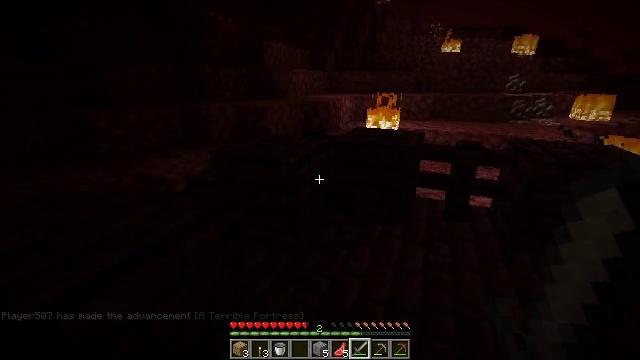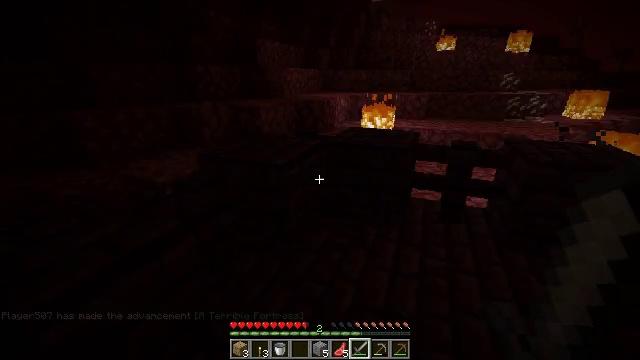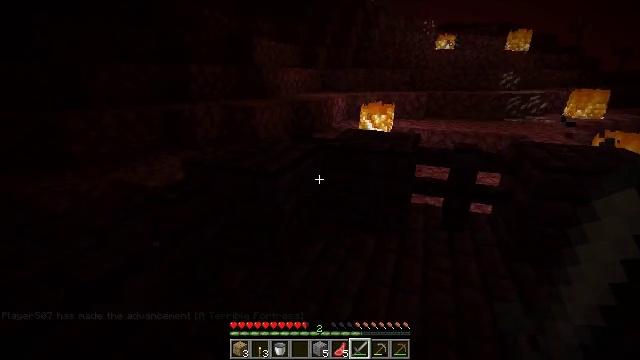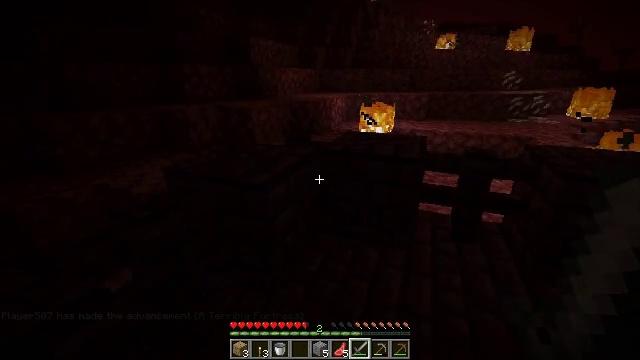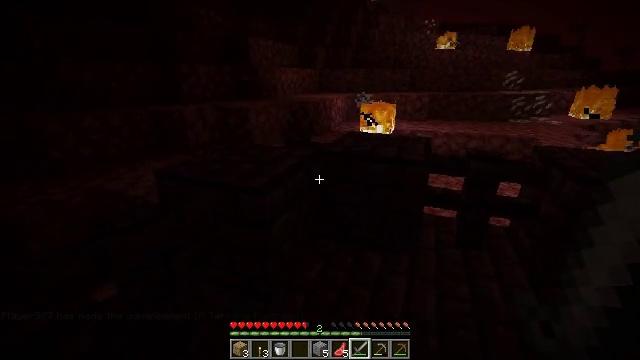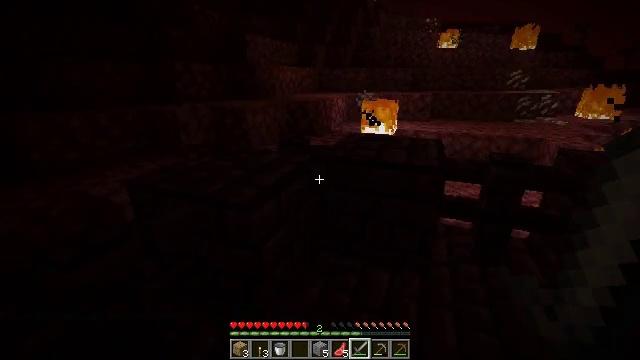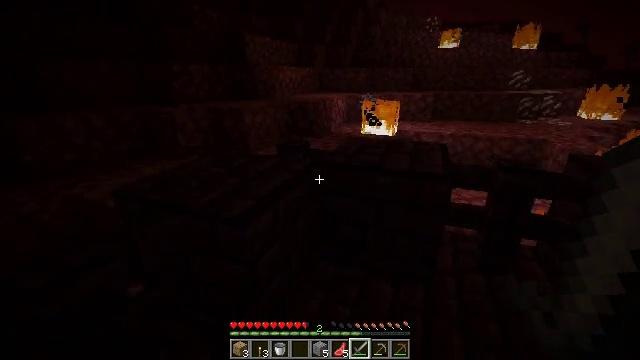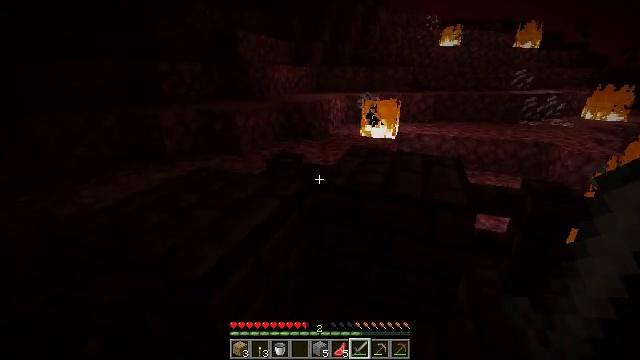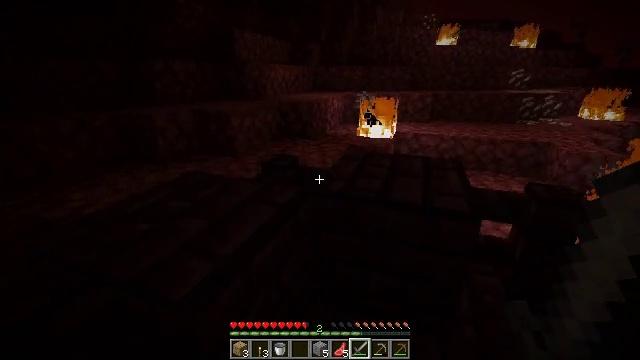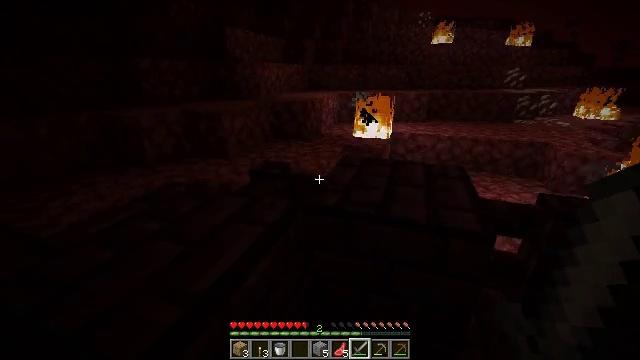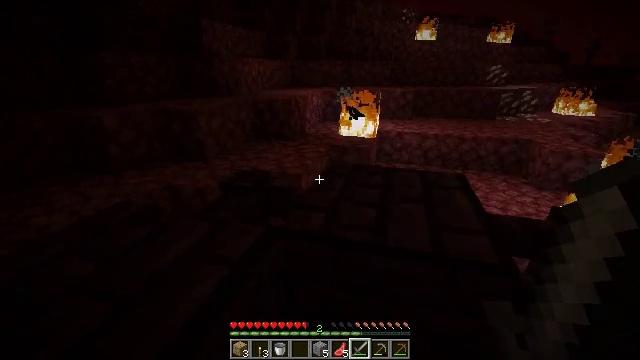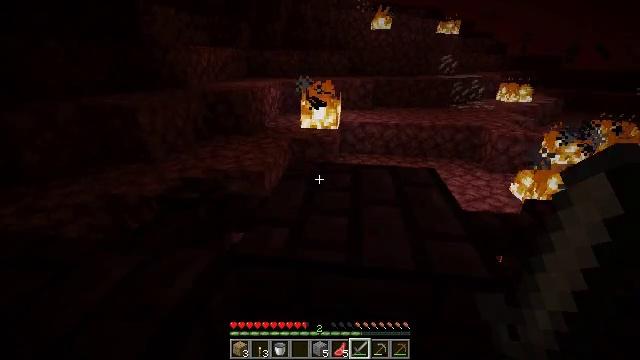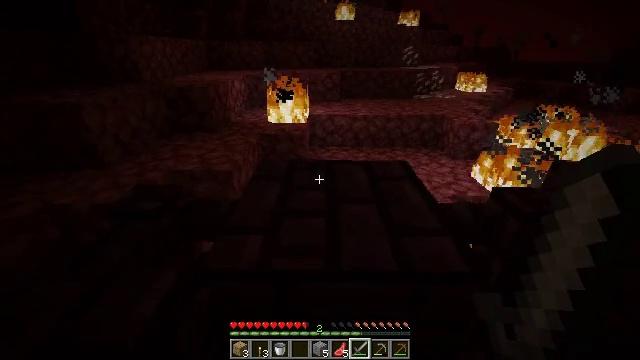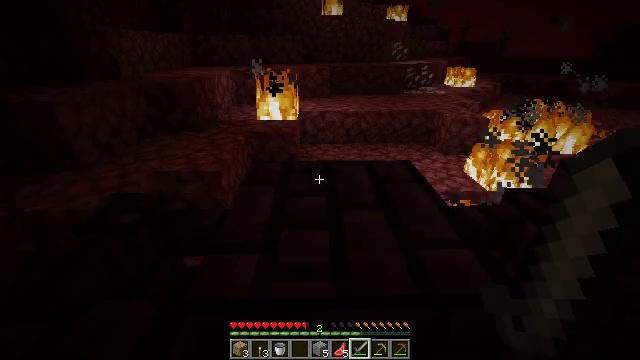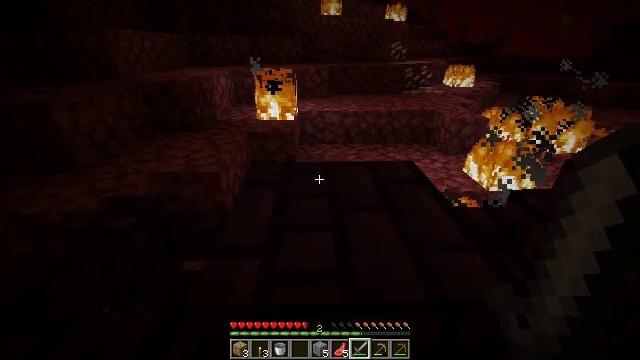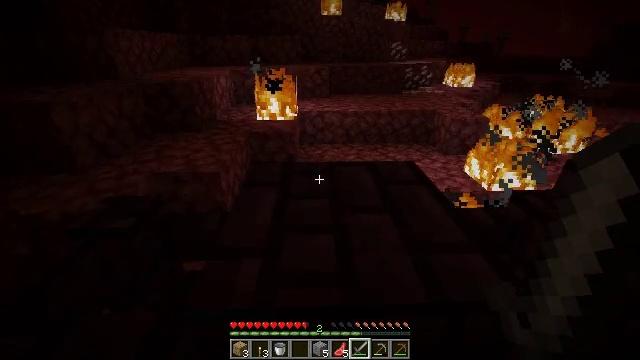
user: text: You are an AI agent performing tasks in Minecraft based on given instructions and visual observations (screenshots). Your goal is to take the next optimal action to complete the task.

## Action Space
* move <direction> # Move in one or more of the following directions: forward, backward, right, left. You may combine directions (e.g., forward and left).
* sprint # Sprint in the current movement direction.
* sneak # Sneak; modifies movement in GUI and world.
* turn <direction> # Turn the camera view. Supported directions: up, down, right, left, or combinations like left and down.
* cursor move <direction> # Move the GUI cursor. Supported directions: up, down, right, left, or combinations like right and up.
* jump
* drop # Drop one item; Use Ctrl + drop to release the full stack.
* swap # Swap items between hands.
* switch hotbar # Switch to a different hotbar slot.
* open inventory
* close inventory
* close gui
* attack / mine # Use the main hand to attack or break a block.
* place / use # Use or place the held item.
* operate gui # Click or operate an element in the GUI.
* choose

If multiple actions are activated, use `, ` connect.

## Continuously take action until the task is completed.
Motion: motion action
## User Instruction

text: Collect nether bricks for building.
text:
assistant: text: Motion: move forward
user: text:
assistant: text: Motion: move forward
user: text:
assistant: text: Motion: move forward
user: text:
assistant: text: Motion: move forward
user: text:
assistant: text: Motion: move forward
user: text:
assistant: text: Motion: move forward
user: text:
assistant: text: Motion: move forward
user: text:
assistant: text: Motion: move forward
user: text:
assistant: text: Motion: move forward, turn right
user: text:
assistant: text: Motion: move forward, turn right
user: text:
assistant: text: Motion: move forward, turn right and down
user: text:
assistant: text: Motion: turn right and down
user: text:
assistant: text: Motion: turn right
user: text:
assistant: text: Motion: no_op
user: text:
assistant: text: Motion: no_op
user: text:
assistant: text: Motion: no_op
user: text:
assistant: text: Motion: no_op
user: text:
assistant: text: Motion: turn right
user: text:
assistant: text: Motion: turn right
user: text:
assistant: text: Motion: turn right and down
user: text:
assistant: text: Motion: turn right and down
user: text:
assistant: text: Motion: turn right and down
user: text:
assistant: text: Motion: turn right and down
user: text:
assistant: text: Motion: turn right
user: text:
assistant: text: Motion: turn right and down
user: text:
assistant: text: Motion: no_op
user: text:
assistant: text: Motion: no_op
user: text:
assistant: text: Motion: no_op
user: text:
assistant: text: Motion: no_op
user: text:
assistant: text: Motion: turn down